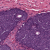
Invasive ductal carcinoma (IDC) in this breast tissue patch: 0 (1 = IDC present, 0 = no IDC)